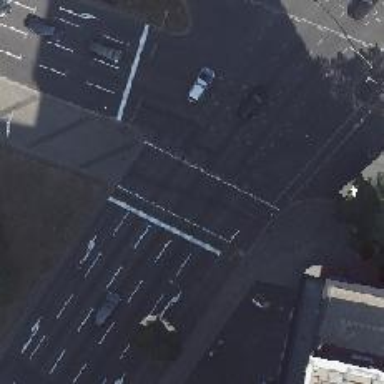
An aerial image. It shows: Footway crossing equipped with traffic signals.